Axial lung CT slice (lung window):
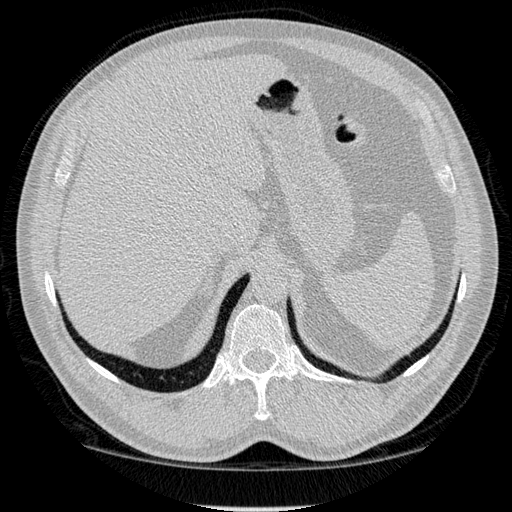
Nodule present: no